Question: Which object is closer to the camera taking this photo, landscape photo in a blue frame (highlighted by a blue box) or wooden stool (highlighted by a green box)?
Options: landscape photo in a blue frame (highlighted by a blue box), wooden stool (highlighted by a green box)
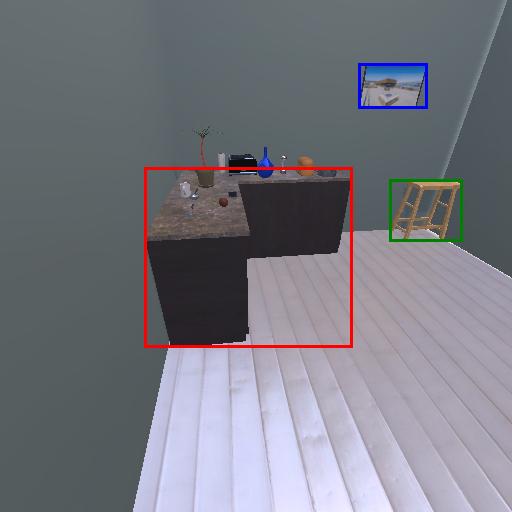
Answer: landscape photo in a blue frame (highlighted by a blue box)